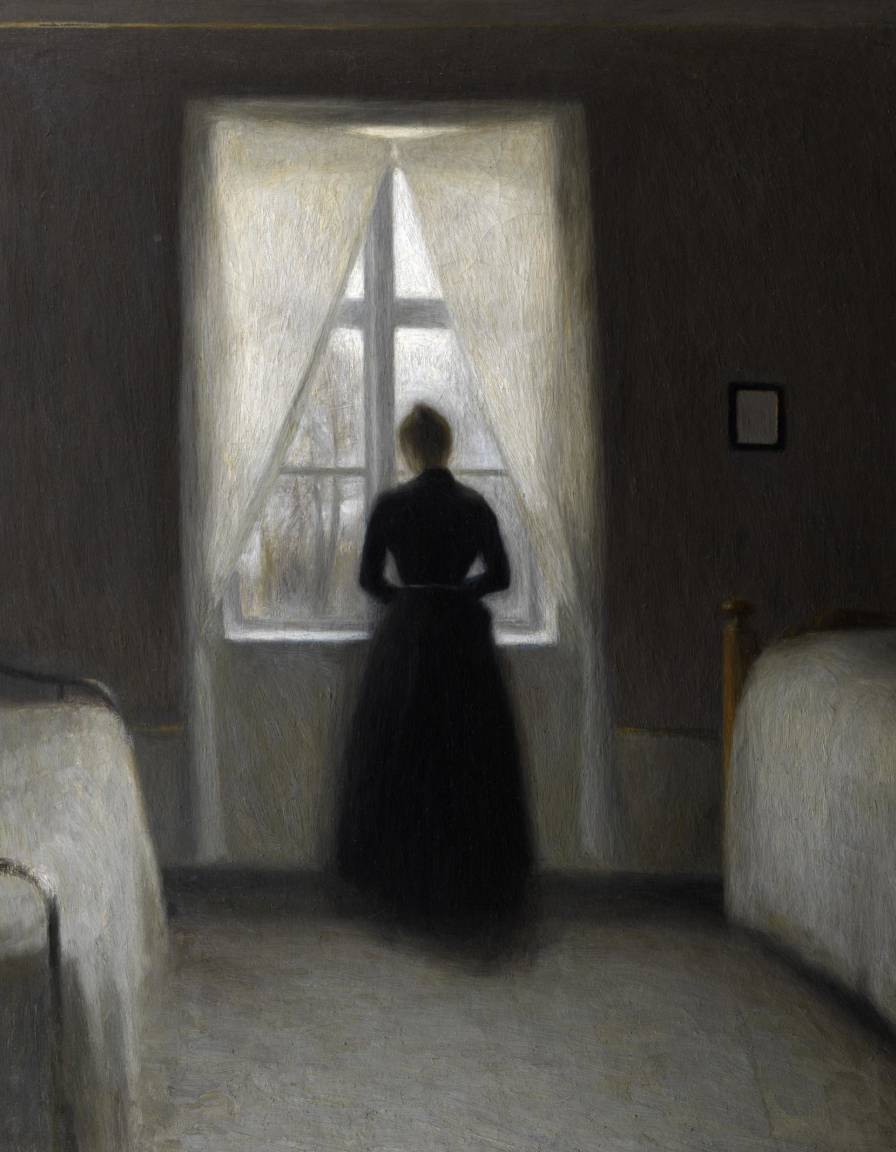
portrait painting, wide, backlight from window, woman in dark dress seen from behind standing at tall window with white curtains looking out at bare trees, two beds visible flanking the figure, small framed picture on dark wall, sparse interior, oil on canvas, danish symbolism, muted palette